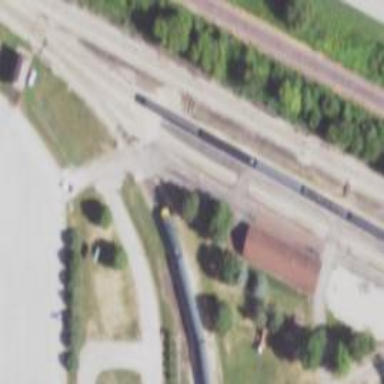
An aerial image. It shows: Crossing for the railway.